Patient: sex M, age 65
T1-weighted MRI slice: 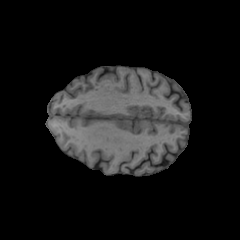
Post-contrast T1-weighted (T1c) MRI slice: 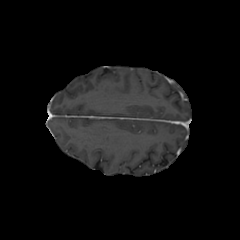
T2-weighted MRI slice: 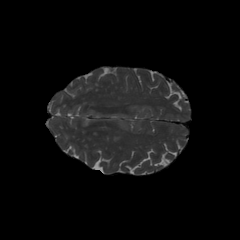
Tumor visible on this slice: no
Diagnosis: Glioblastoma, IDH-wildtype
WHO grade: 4